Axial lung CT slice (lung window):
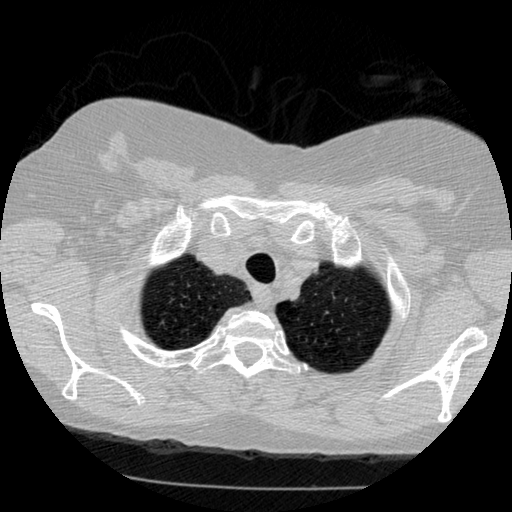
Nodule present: no